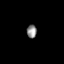
Tissue: prostate
Cell type: Myeloid cells
Senescence score: 0.8008
Nuclear area (px): 128
Mean DAPI intensity: 140.859